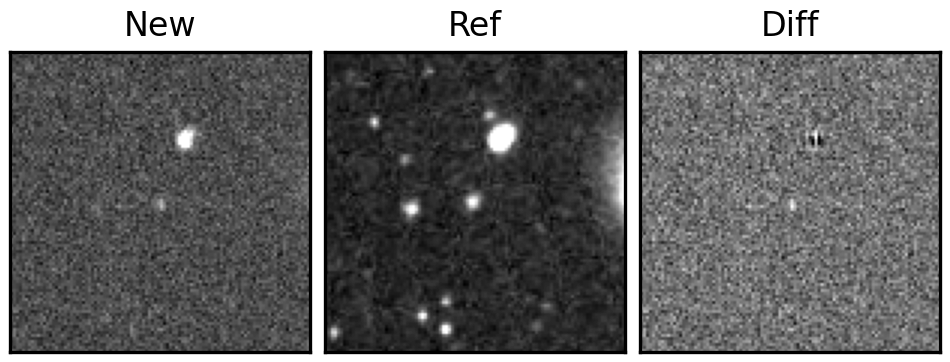
Label: real